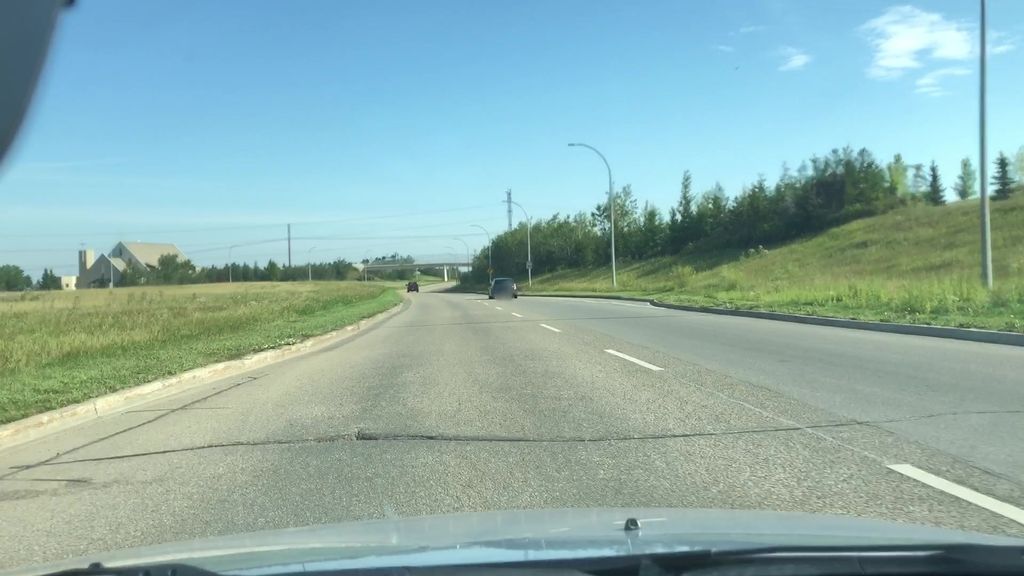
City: edmonton